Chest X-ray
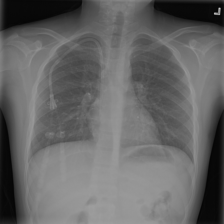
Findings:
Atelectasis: negative
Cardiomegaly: negative
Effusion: negative
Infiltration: negative
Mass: negative
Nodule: negative
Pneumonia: negative
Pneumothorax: negative
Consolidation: negative
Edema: negative
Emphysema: negative
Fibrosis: negative
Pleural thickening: negative
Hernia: negative